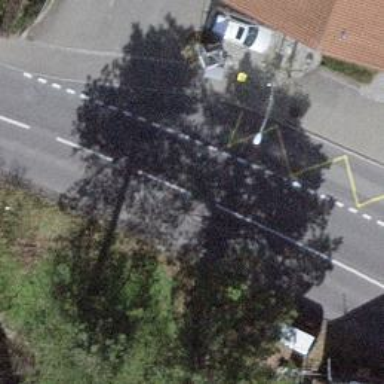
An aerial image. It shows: Bus stop with stop position for public transport.